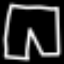
Label: pants